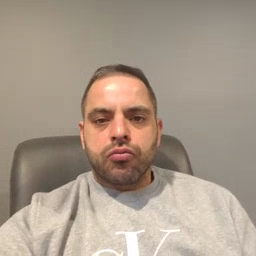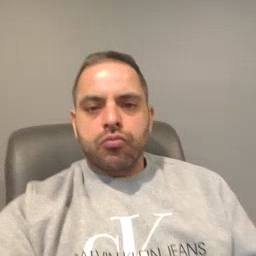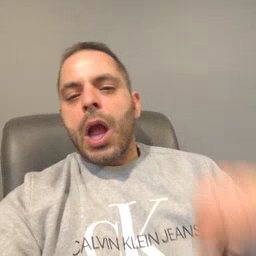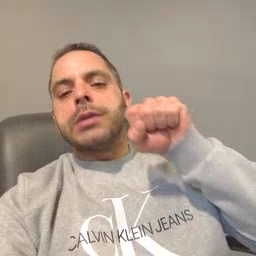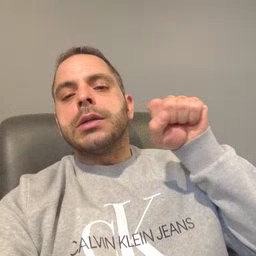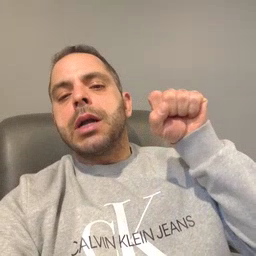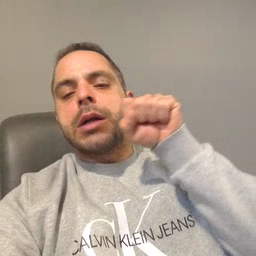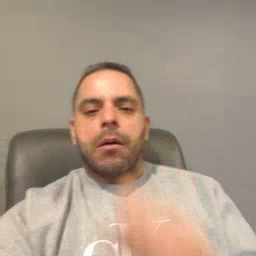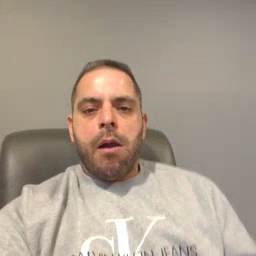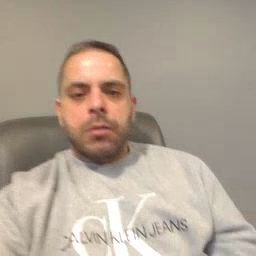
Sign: carrot